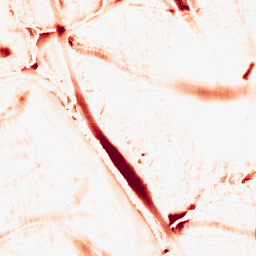
Category: morphological
Decomposition family: morphological_ellipse
Decomposition parameters: operation: opening
width: 30
height: 30
Upsampling method: sinc_hamming
Upsampling parameters: scale: 8
kernel_size: 16
Upsampling scale: 8